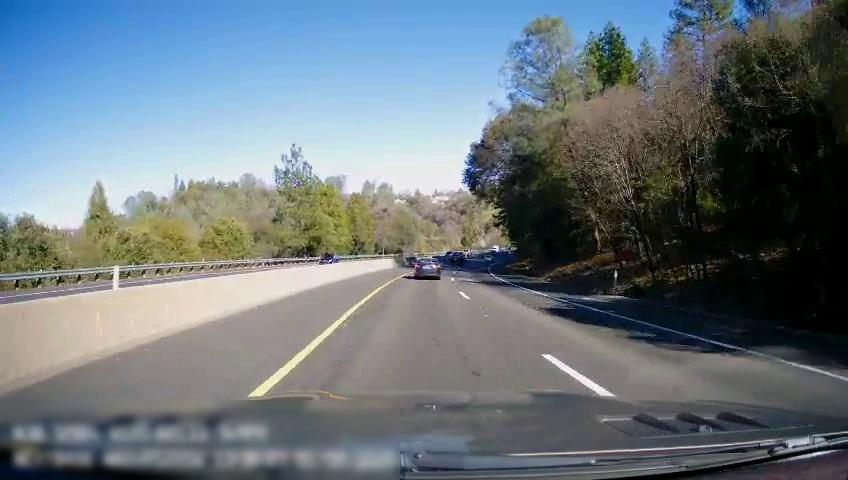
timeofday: Day
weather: Sunny
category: Drivable Space
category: Drivable Space
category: Vehicles | Truck
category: Vehicles | Car
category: Vehicles | Truck
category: Vehicles | SUV
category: Lanes | Current Lane
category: Lanes | Current Lane
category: Lanes | Alternate Lane
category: Lanes | Opposite Lane